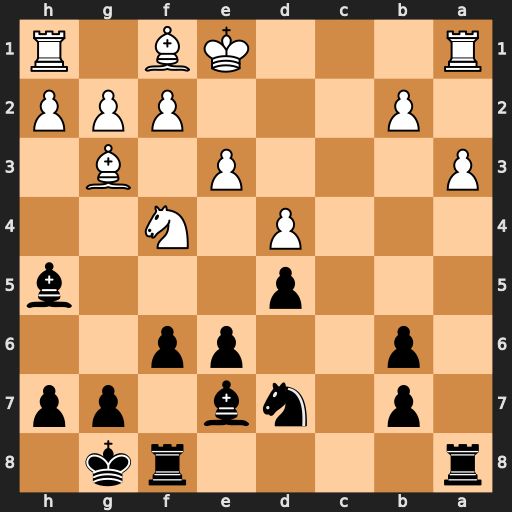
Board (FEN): r4rk1/1p1nb1pp/1p2pp2/3p3b/3P1N2/P3P1B1/1P3PPP/R3KB1R
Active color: b
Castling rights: KQ
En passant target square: -
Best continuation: Bb4+ axb4 Rxa1+